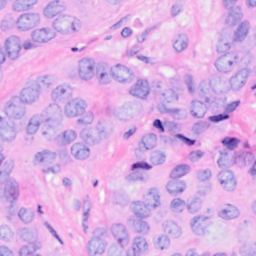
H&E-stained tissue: Breast